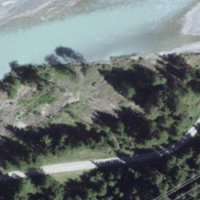
EUNIS habitat code: 43
Species observed at this site:
Rhamnus cathartica
Argynnis paphia